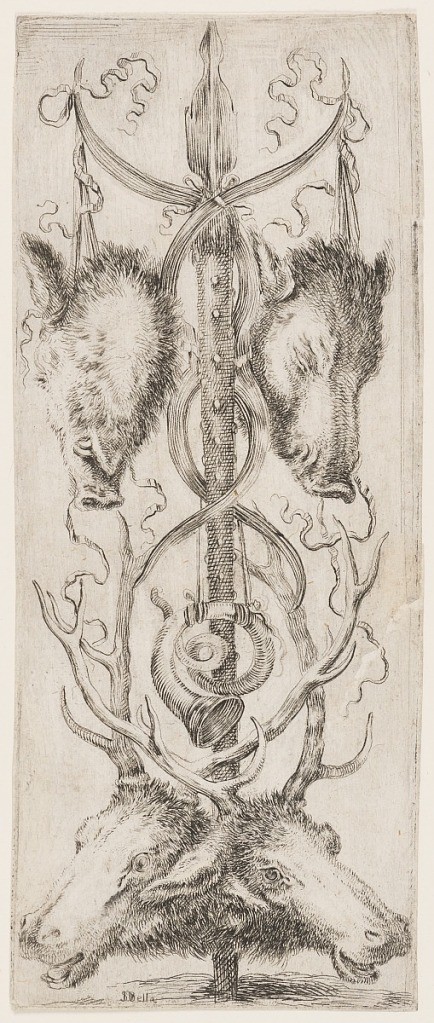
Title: Ornamenti o Grottesche (Grotesque Ornament)
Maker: Stefano della Bella, Italian, 1610–1664
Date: ca. 1653
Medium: Etching on laid paper
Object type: Print
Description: Vertical rectangle showing a symmetrical design on the theme of the hunt. Two board's heads hang from a vertical spear. Below, a hunting horn and two stag heads.